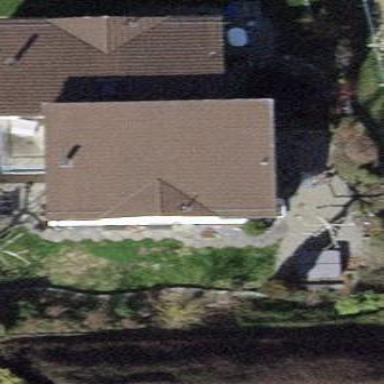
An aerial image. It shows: Semidetached house with gabled roof.